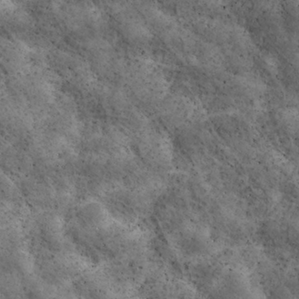
Label: non_frost